Field crop: maize
Growth stage: 2
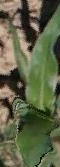
Species: maize